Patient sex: M
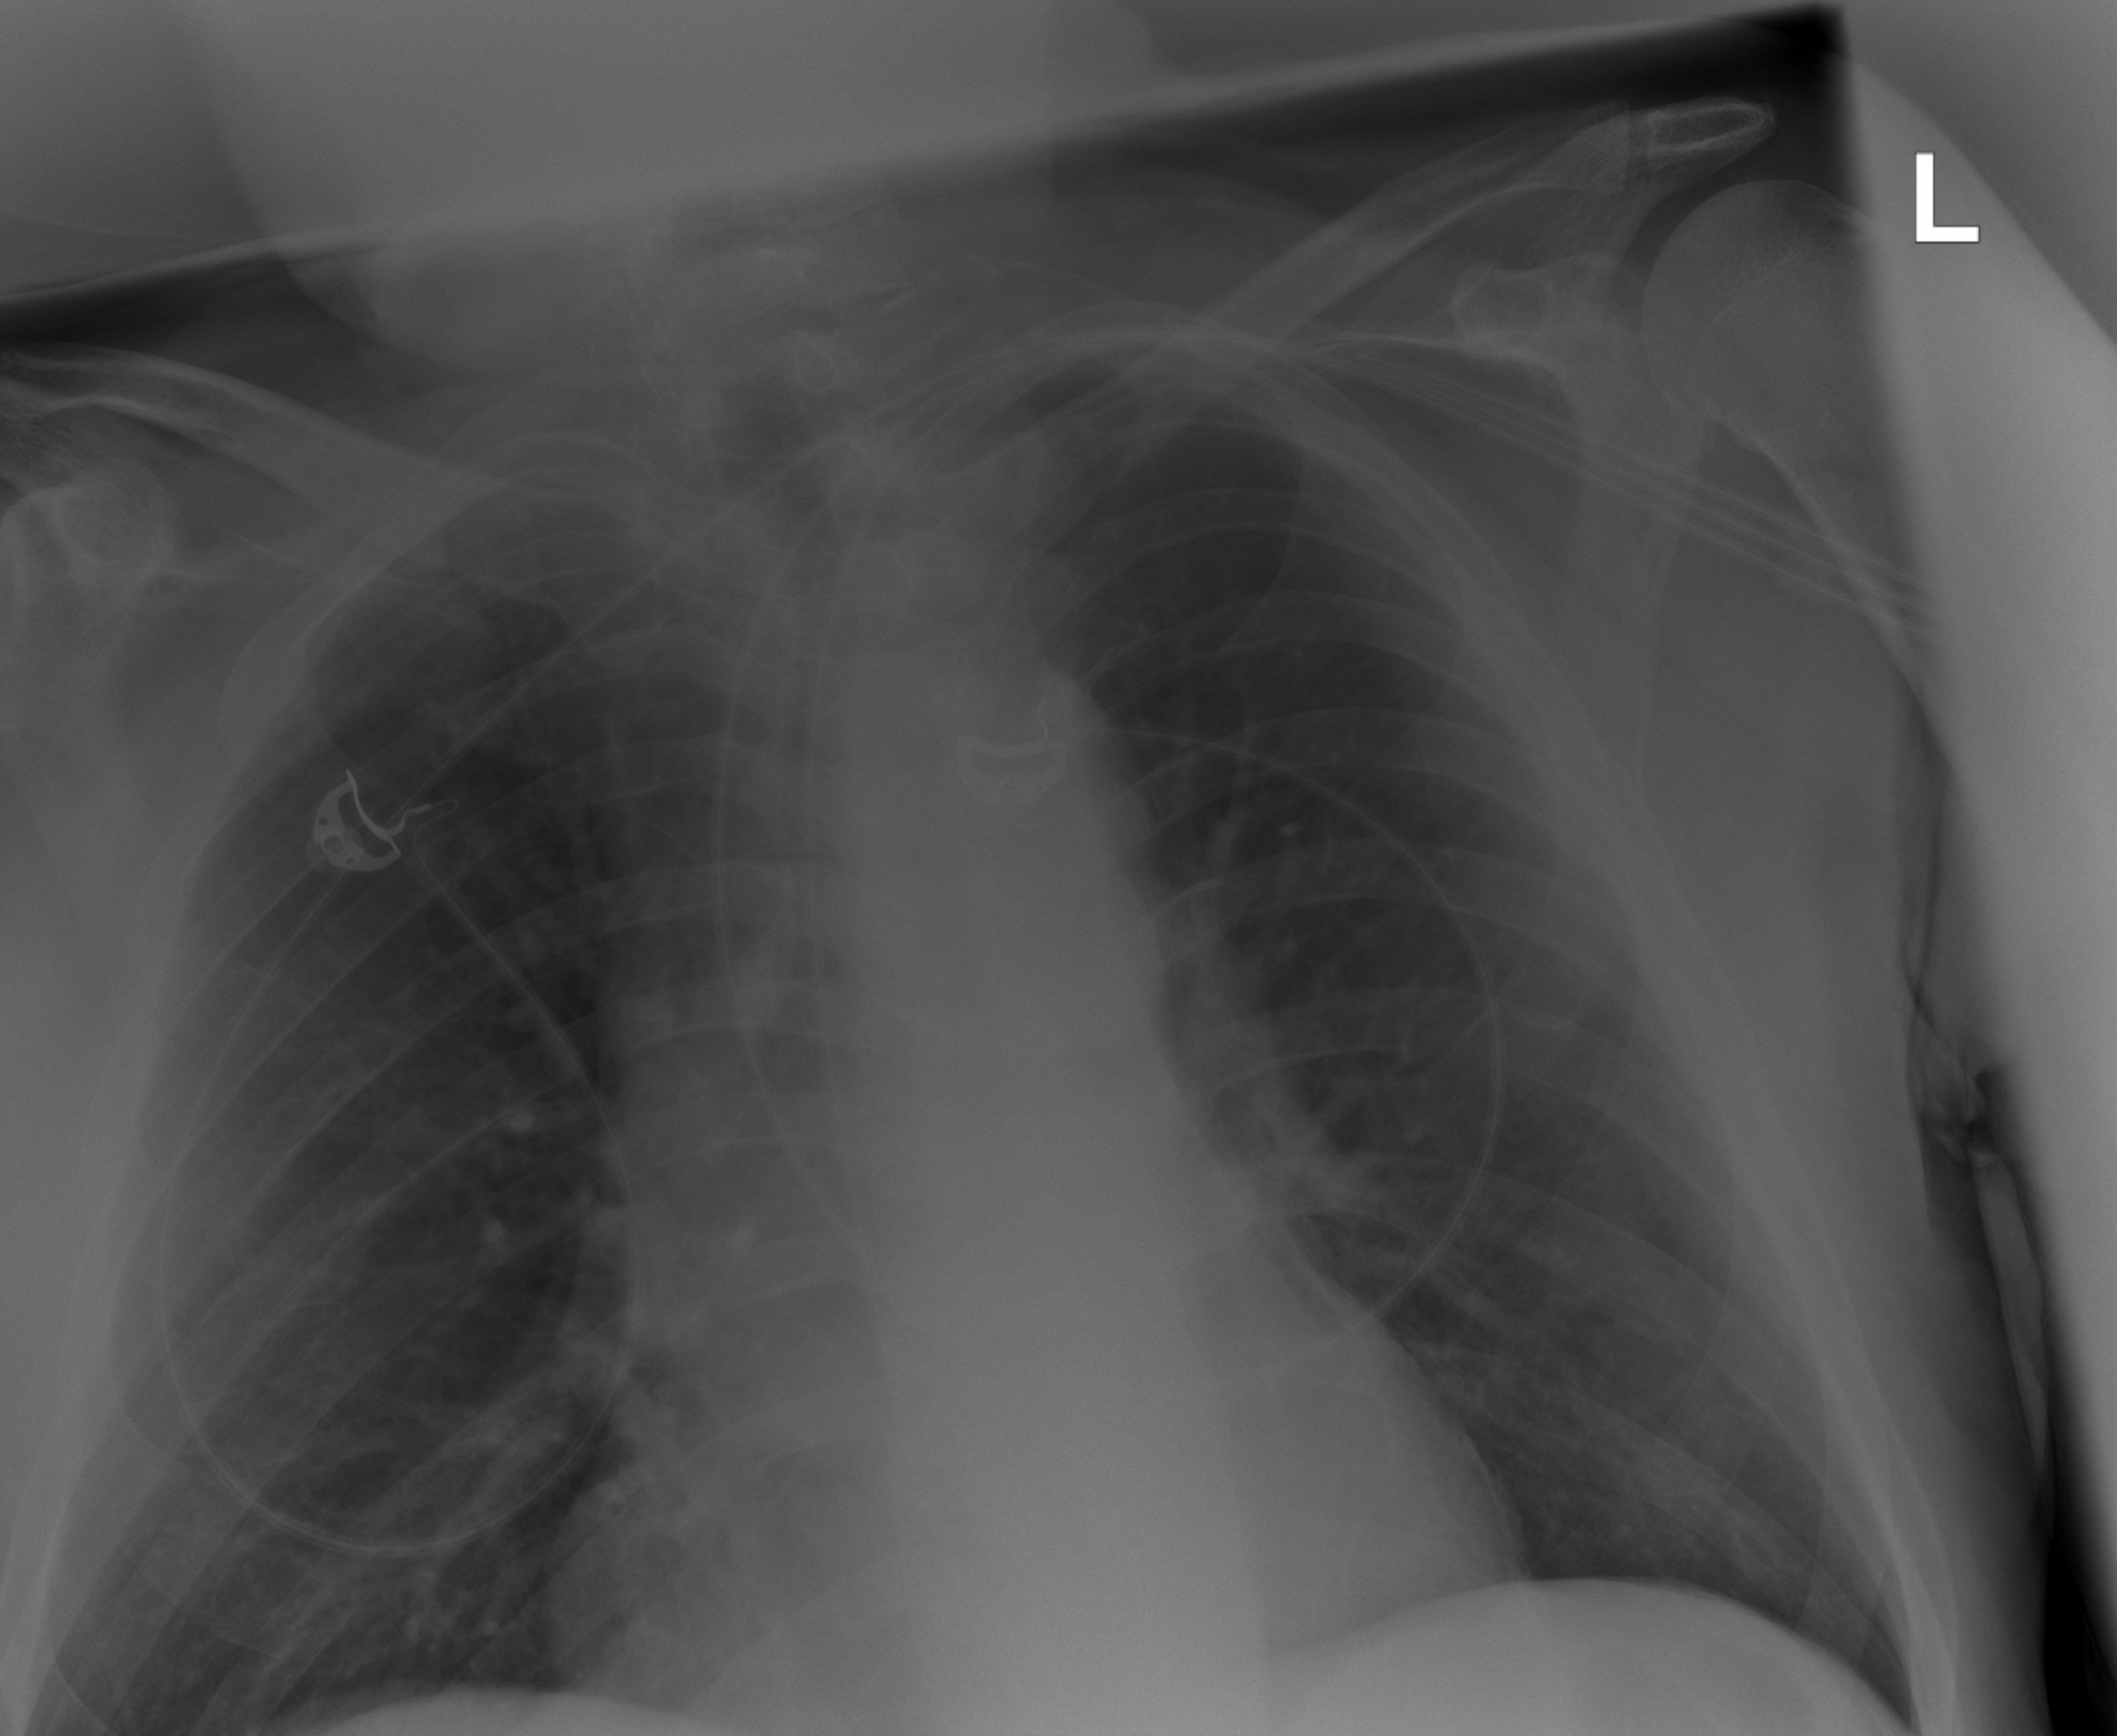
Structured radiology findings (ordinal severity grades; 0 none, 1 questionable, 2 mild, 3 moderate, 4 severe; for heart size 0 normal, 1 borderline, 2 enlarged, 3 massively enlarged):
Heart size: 1
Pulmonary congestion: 0
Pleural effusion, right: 0
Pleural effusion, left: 0
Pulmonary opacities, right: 1
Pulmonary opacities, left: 0
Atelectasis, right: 0
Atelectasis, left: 0